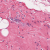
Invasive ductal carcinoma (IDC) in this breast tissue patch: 0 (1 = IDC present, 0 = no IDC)